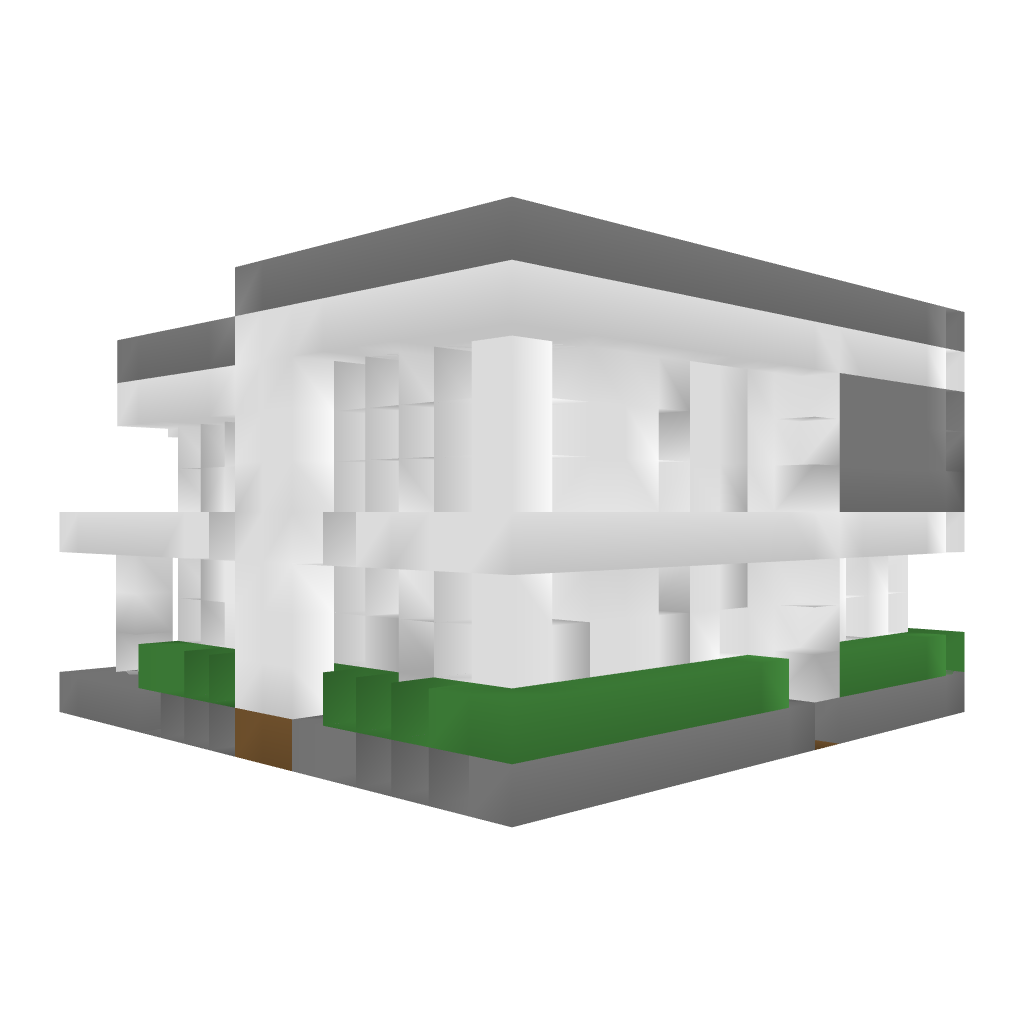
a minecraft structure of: Modern House 2 bad low quality